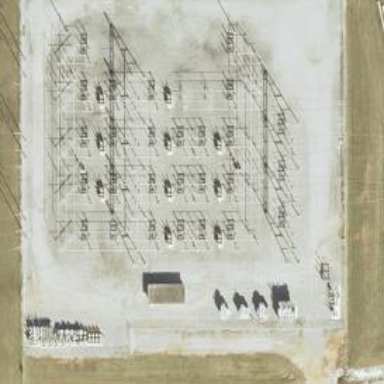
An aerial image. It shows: Switch for power supply.